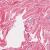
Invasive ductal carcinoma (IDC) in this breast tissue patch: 0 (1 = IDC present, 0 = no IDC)